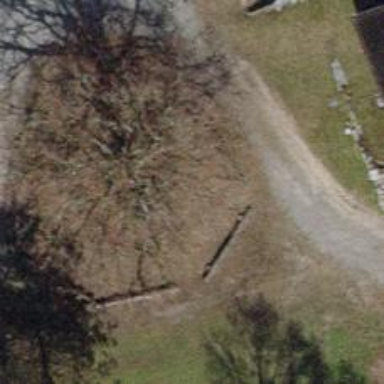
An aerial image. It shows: Bench.